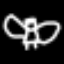
Label: angel